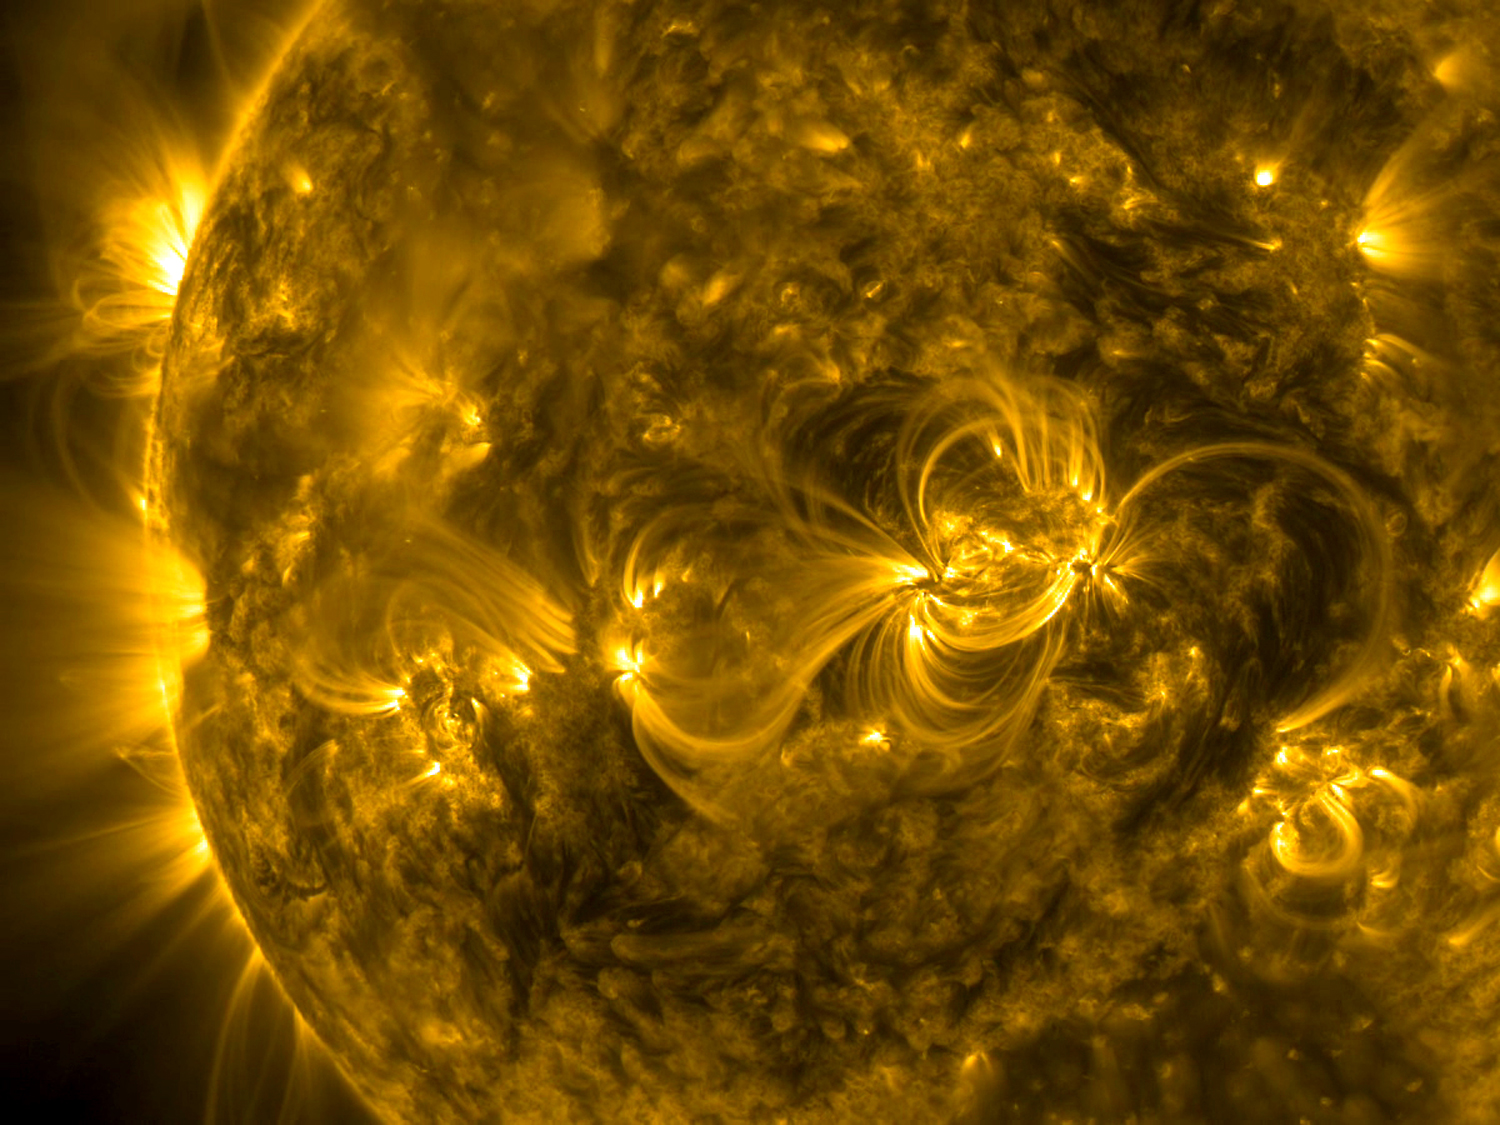
Magnetic Connections Magnetic Connections, sun, nasa, nasagoddard